Question: EDIT: My question was deficient because it was misunderstood. I'm rephrasing it. The original question is below the HR for the curious...
Given several SQL queries that operate on the same data, how can I assert in the type system, object model or test code that each row is selected by of the queries:
i.e. in this Venn diagram (thank you @Imre_L for the image) what is the best way to that queries A, B and U do not overlap?

Note the problem space is all data and not just the existing dataset.
---
I'm trying to devise a safe and easy to understand mechanism for composing a set of where clauses where the subsets of selected rows never overlap, yet execution of all clauses would select the set of all rows.
For example given a clause (in pseudo SQL) like:
'''
... where name like 'Bob%'
and surname not like '%Smith'
and postcode in (2000, 2010, 2020)
'''
and another like
'''
... where name in ('Alice', 'Jane')
and postcode < 9000
and married=True
'''
and a final query to catch the remainder
'''
... where not (name like 'Bob%' and surname not like '%Smith' and postcode in (2000, 2010, 2020))
and not (name in ('Alice', 'Jane') and postcode < 9000 and married=True)
'''
How can I assert that each possible row is selected by one of the possible queries?
My team is slowly migrating behaviour from one part of the system to another and need, at each stage, to alter the set of statements so that some rows selected by one statement are selected by a different one after the change. The assertion above needs to hold true before and after each change.
I'm looking for a neat solution for Java. Whether it's checked in the type system, or controlled by some creation pattern or even checked during testing it doesn't matter. I'm sure some boffins have some good ideas out there.
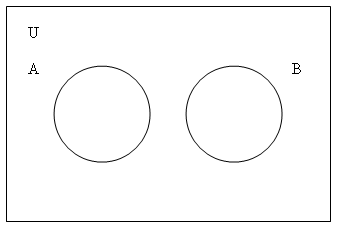
Answer: .
I am not sure I understand, but SQL includes 'union' and 'distinct' so you could check the count for:
1. All queries unioned together
2. All queries unioned together, distinct rows
3. All rows in the table
And they should all be equal. If you are missing a row completely then 2 will be less than 3; if you are duplicating a row anywhere then 2 will be less than 1.
The queries for 1 and 2 would be:
'''
select count(*) from (
select ....
union [distinct]
select ...
union [distinct]
...)
'''